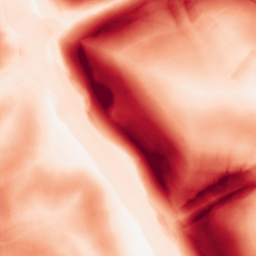
Category: morphological
Decomposition family: morphological_gradient
Decomposition parameters: size: 15
shape: diamond
Upsampling method: cubic_mitchell
Upsampling parameters: scale: 2
Upsampling scale: 2